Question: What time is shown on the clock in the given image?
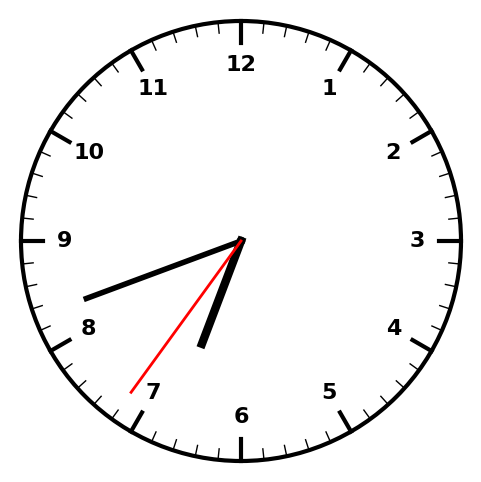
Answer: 06:41:36